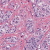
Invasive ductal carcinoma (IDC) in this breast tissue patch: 1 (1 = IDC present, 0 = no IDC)